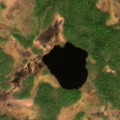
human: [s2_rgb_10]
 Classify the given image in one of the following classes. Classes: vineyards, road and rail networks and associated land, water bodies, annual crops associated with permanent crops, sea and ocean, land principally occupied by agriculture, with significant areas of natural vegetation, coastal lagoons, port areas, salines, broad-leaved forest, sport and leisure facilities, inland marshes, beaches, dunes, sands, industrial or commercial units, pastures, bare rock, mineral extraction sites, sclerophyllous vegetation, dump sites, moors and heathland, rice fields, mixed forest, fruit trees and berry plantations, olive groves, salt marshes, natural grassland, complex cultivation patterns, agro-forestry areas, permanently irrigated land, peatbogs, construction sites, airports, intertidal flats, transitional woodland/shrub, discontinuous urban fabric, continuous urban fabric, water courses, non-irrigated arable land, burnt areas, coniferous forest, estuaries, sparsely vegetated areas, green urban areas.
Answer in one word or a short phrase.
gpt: coniferous forest, transitional woodland/shrub, peatbogs